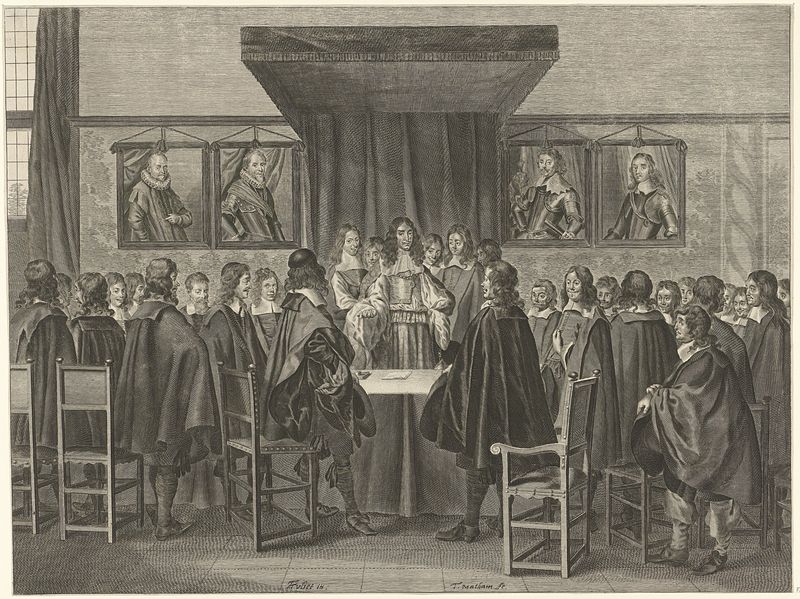
Titel: Koning Karel II van Engeland spreekt de staande leden van de Staten-Generaal toe
Künstler: Theodor Matham
Standort: Amsterdam
Institution: Rijksmuseum
Schlagwörter: menschen